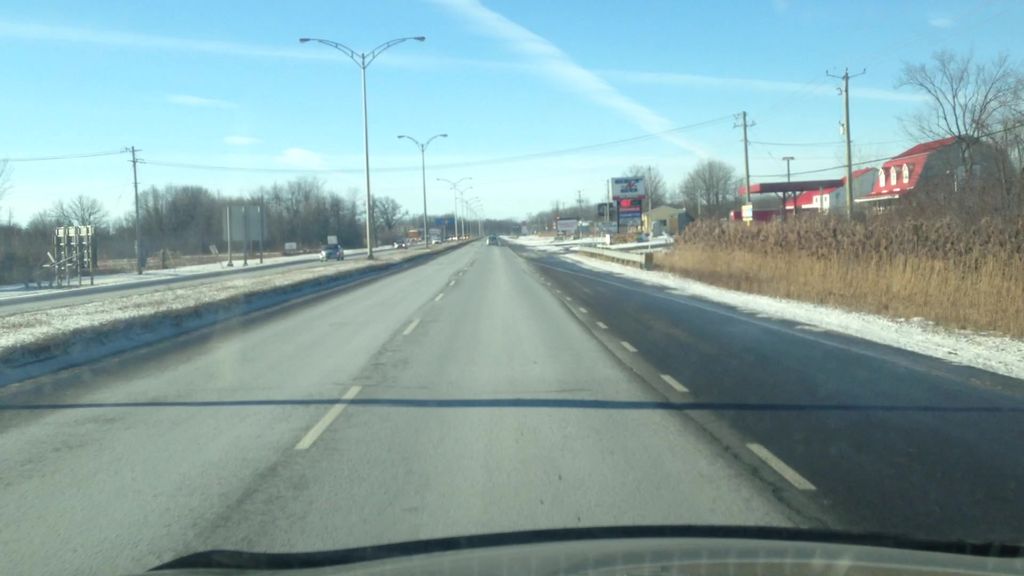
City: montreal